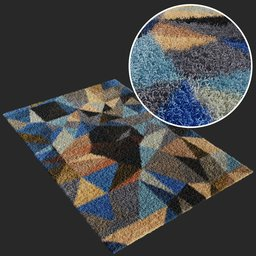
Label: decoration